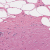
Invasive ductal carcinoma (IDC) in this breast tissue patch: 0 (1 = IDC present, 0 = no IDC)